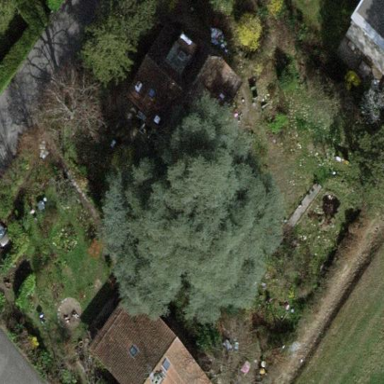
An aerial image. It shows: Garden enclosed by fence.